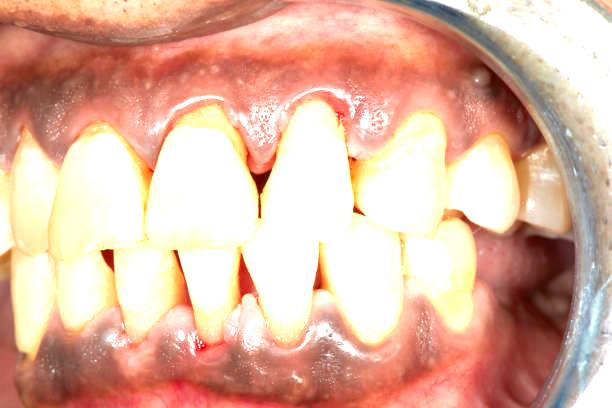
Condition: Gingivitis